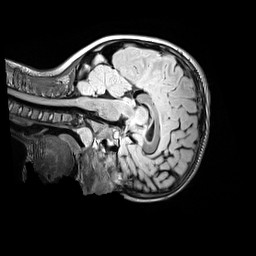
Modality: FLAIR
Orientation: sagittal
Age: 10
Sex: male
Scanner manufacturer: siemens
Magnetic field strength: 3 T
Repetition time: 5 s
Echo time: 0.388 s